Question: I am using 'Navigation Drawer' in my app. I want to change the Tittle in the Navigation Drawer and I want to set the Back button option on the top of the header.
'''
Three Thing i want to change in the header.
1.Remove the ic_launcher image
2.custom background theme
3.Add a back button on the header
'''
>
After the Java Text I want add a back button so that I can provide a functionality of Back in my app.
'''
public class MainActivity extends FragmentActivity {
private DrawerLayout mDrawerLayout;
private ListView mDrawerList;
private ActionBarDrawerToggle mDrawerToggle;
private String mTitle = "";
@Override
protected void onCreate(Bundle savedInstanceState) {
super.onCreate(savedInstanceState);
setContentView(R.layout.activity_main);
mTitle = "Subjects";
getActionBar().setTitle(mTitle);
mDrawerLayout = (DrawerLayout) findViewById(R.id.drawer_layout);
mDrawerList = (ListView) findViewById(R.id.drawer_list);
mDrawerToggle = new ActionBarDrawerToggle(this, mDrawerLayout,
R.drawable.white_bar, R.string.drawer_open,
R.string.drawer_close) {
/** Called when drawer is closed */
public void onDrawerClosed(View view) {
getActionBar().setTitle(mTitle);
invalidateOptionsMenu();
}
/** Called when a drawer is opened */
public void onDrawerOpened(View drawerView) {
invalidateOptionsMenu();
}
};
// Setting DrawerToggle on DrawerLayout
mDrawerLayout.setDrawerListener(mDrawerToggle);
if (savedInstanceState == null) {
getUrl(0);
}
// Creating an ArrayAdapter to add items to the listview mDrawerList
ArrayAdapter<String> adapter = new ArrayAdapter<String>(
getBaseContext(), R.layout.drawer_list_item, getResources()
.getStringArray(R.array.menus));
// Setting the adapter on mDrawerList
mDrawerList.setAdapter(adapter);
// Enabling Home button
getActionBar().setHomeButtonEnabled(true);
// Enabling Up navigation
getActionBar().setDisplayHomeAsUpEnabled(true);
// Setting item click listener for the listview mDrawerList
mDrawerList.setOnItemClickListener(new OnItemClickListener() {
@Override
public void onItemClick(AdapterView<?> parent, View view,
int position, long id) {
// Getting an array of rivers
String[] menuItems = getResources().getStringArray(
R.array.menus);
// Currently selected river
mTitle = menuItems[position];
getUrl(position);
// Closing the drawer
mDrawerLayout.closeDrawer(mDrawerList);
}
});
}
@SuppressLint("Recycle")
protected void getUrl(int position) {
switch (position) {
case 0:
case 1:
case 2:
default:
// return "";
}
}
@Override
protected void onPostCreate(Bundle savedInstanceState) {
super.onPostCreate(savedInstanceState);
mDrawerToggle.syncState();
}
@Override
public boolean onOptionsItemSelected(MenuItem item) {
if (mDrawerToggle.onOptionsItemSelected(item)) {
return true;
}
return super.onOptionsItemSelected(item);
}
/**
* Called whenever we call invalidateOptionsMenu()
* */
@Override
public boolean onPrepareOptionsMenu(Menu menu) {
// If the drawer is open, hide action items related to the content view
boolean drawerOpen = mDrawerLayout.isDrawerOpen(mDrawerList);
menu.findItem(R.id.action_settings).setVisible(!drawerOpen);
return super.onPrepareOptionsMenu(menu);
}
@Override
public boolean onCreateOptionsMenu(Menu menu) {
getMenuInflater().inflate(R.menu.main, menu);
return true;
}
}
'''
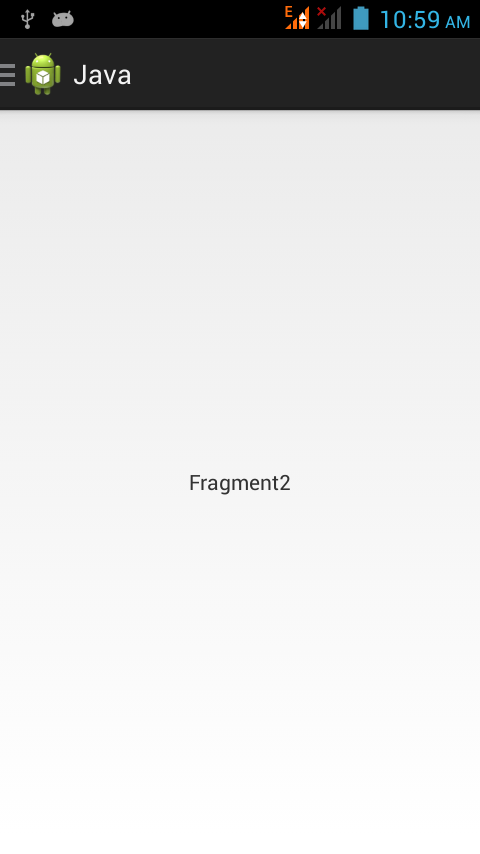
Answer: In your fragment you can do
'''
getActivity().getActionBar().setTitle("My Title");
'''
I guess you are talking about '<'.
<URL>
'''
getActivity().getActionBar().setDisplayHomeAsUpEnabled(true);
'''
To change icon
'''
getActivity().getActionBar().setIcon(R.drawable.myappicon);
'''
I don't know what you mean by changing the header color.
Check this for Custom Styling the action bar
<URL>
Also check this
<URL>
'''
getActivity().getActionBar.setIcon(android.R.color.transparent);
'''